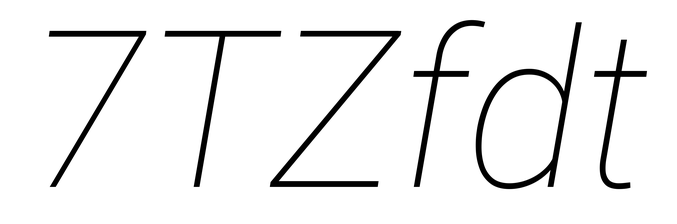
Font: Roboto-Italic_Thin_Italic